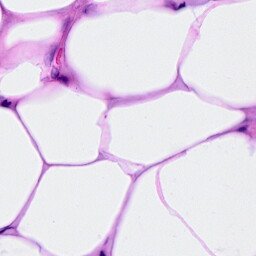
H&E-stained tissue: Breast